Question: I want to double the size of a checkbox. I used 'ScaleTransform' but the problem is, it also scales the 'Content' (in my case the text on the right of the checkbox):
'''
<CheckBox VerticalAlignment="Center" Content="Test">
<CheckBox.LayoutTransform>
<ScaleTransform ScaleX="2" ScaleY="2" />
</CheckBox.LayoutTransform>
</CheckBox>
'''

I could just leave the 'Content' empty and write the description in a separate 'TextBlock' but then, when I click on the text, the 'CheckBox' is of course not toggled.
Can I do this without completely replacing the control template?
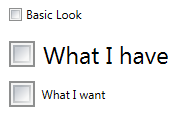
Answer: Something like this may work for you:
(Obviously you should use a converter to change the ScaleTransform and the TranslateTransform based on databinding for better support).
'''
<CheckBox VerticalAlignment="Center">
<CheckBox.Content>
<TextBlock Text="Test" VerticalAlignment="Center">
<TextBlock.RenderTransform>
<TransformGroup>
<TranslateTransform Y="7"/>
<ScaleTransform ScaleX="0.5" ScaleY="0.5"/>
</TransformGroup>
</TextBlock.RenderTransform>
</TextBlock>
</CheckBox.Content>
<CheckBox.RenderTransform>
<ScaleTransform ScaleX="2" ScaleY="2"/>
</CheckBox.RenderTransform>
</CheckBox>
'''